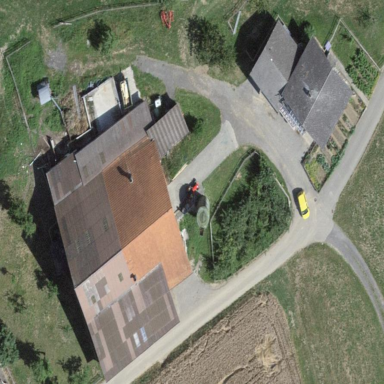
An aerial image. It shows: Farmyard area.